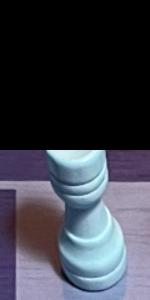
Label: Rook_White